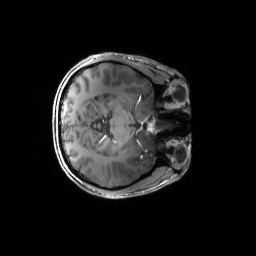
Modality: T1w
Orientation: axial
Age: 30
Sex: male
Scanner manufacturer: siemens
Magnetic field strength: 6.98 T
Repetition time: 2.37 s
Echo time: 0.00231 s